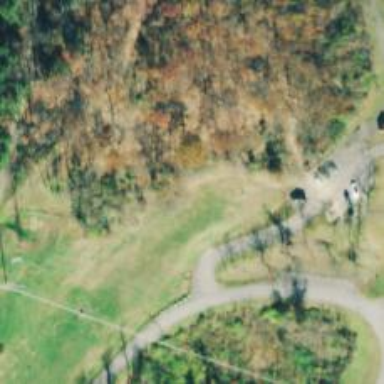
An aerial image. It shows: Disc golf basket.